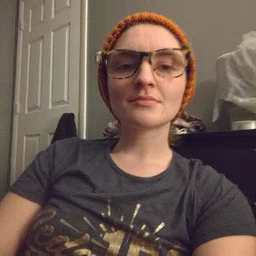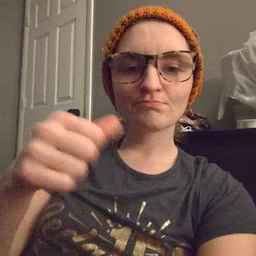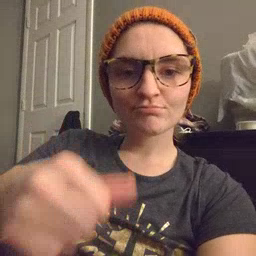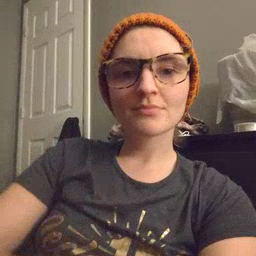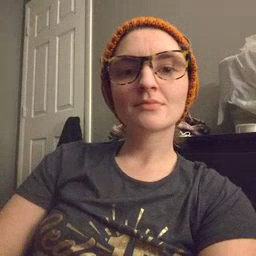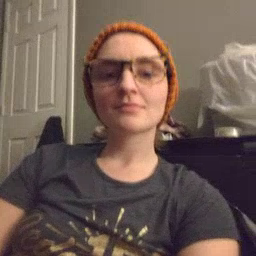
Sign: puzzle